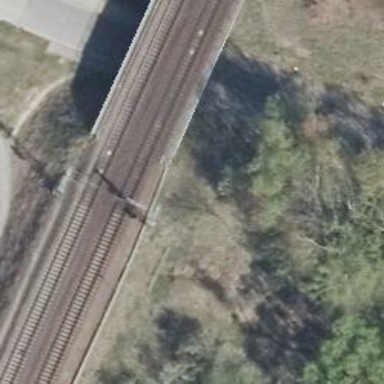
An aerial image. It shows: Bridge over electrified railway with contact line.